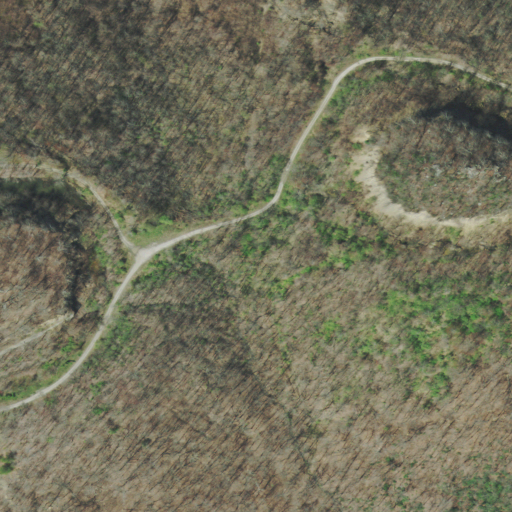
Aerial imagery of gap in Tennessee named Brier Gap containing deciduous forest, shrub, and grassland